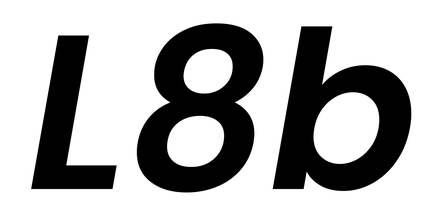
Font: Poppins-SemiBoldItalic